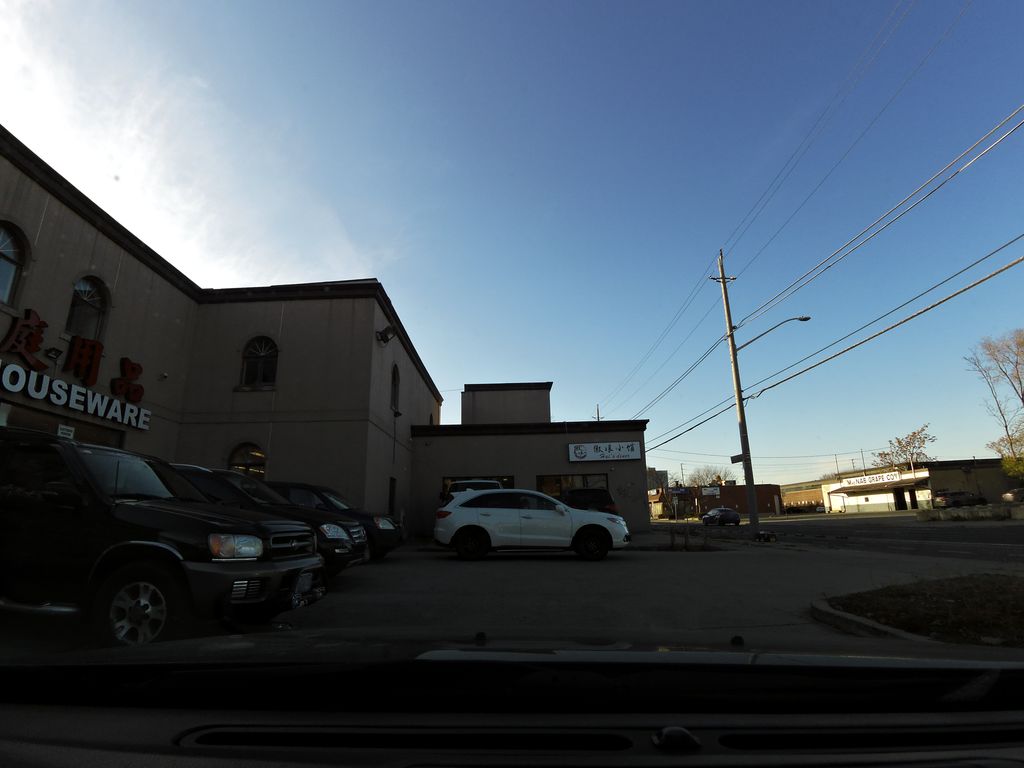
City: hamilton